Field crop: maize
Growth stage: 1
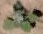
Species: chenopodium